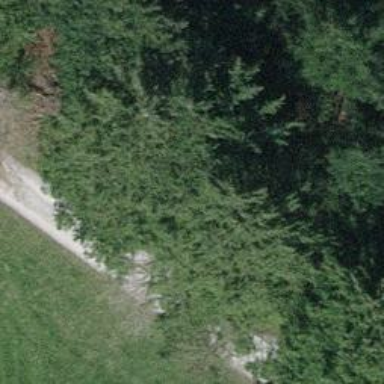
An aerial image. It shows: Bench.